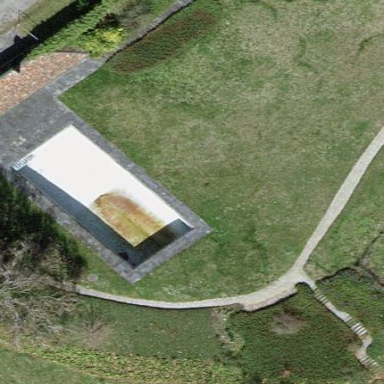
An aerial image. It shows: Swimming pool located in leisure land.